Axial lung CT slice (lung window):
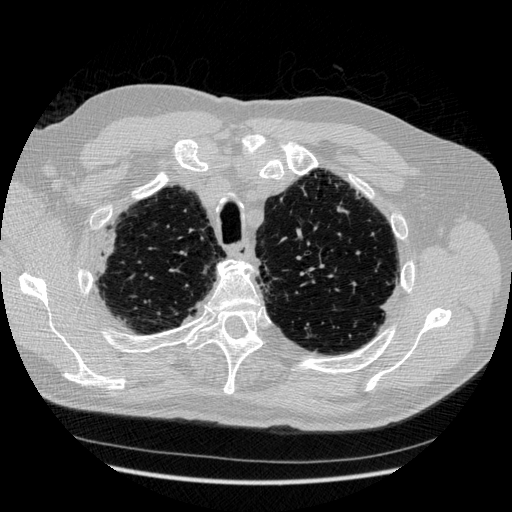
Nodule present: no